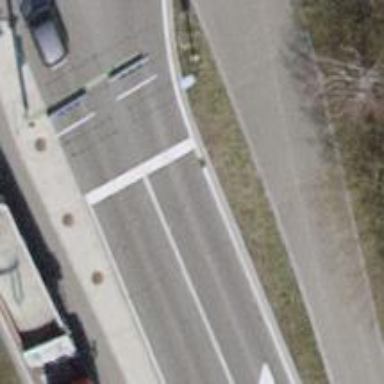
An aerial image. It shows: Road with traffic signals.